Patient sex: M
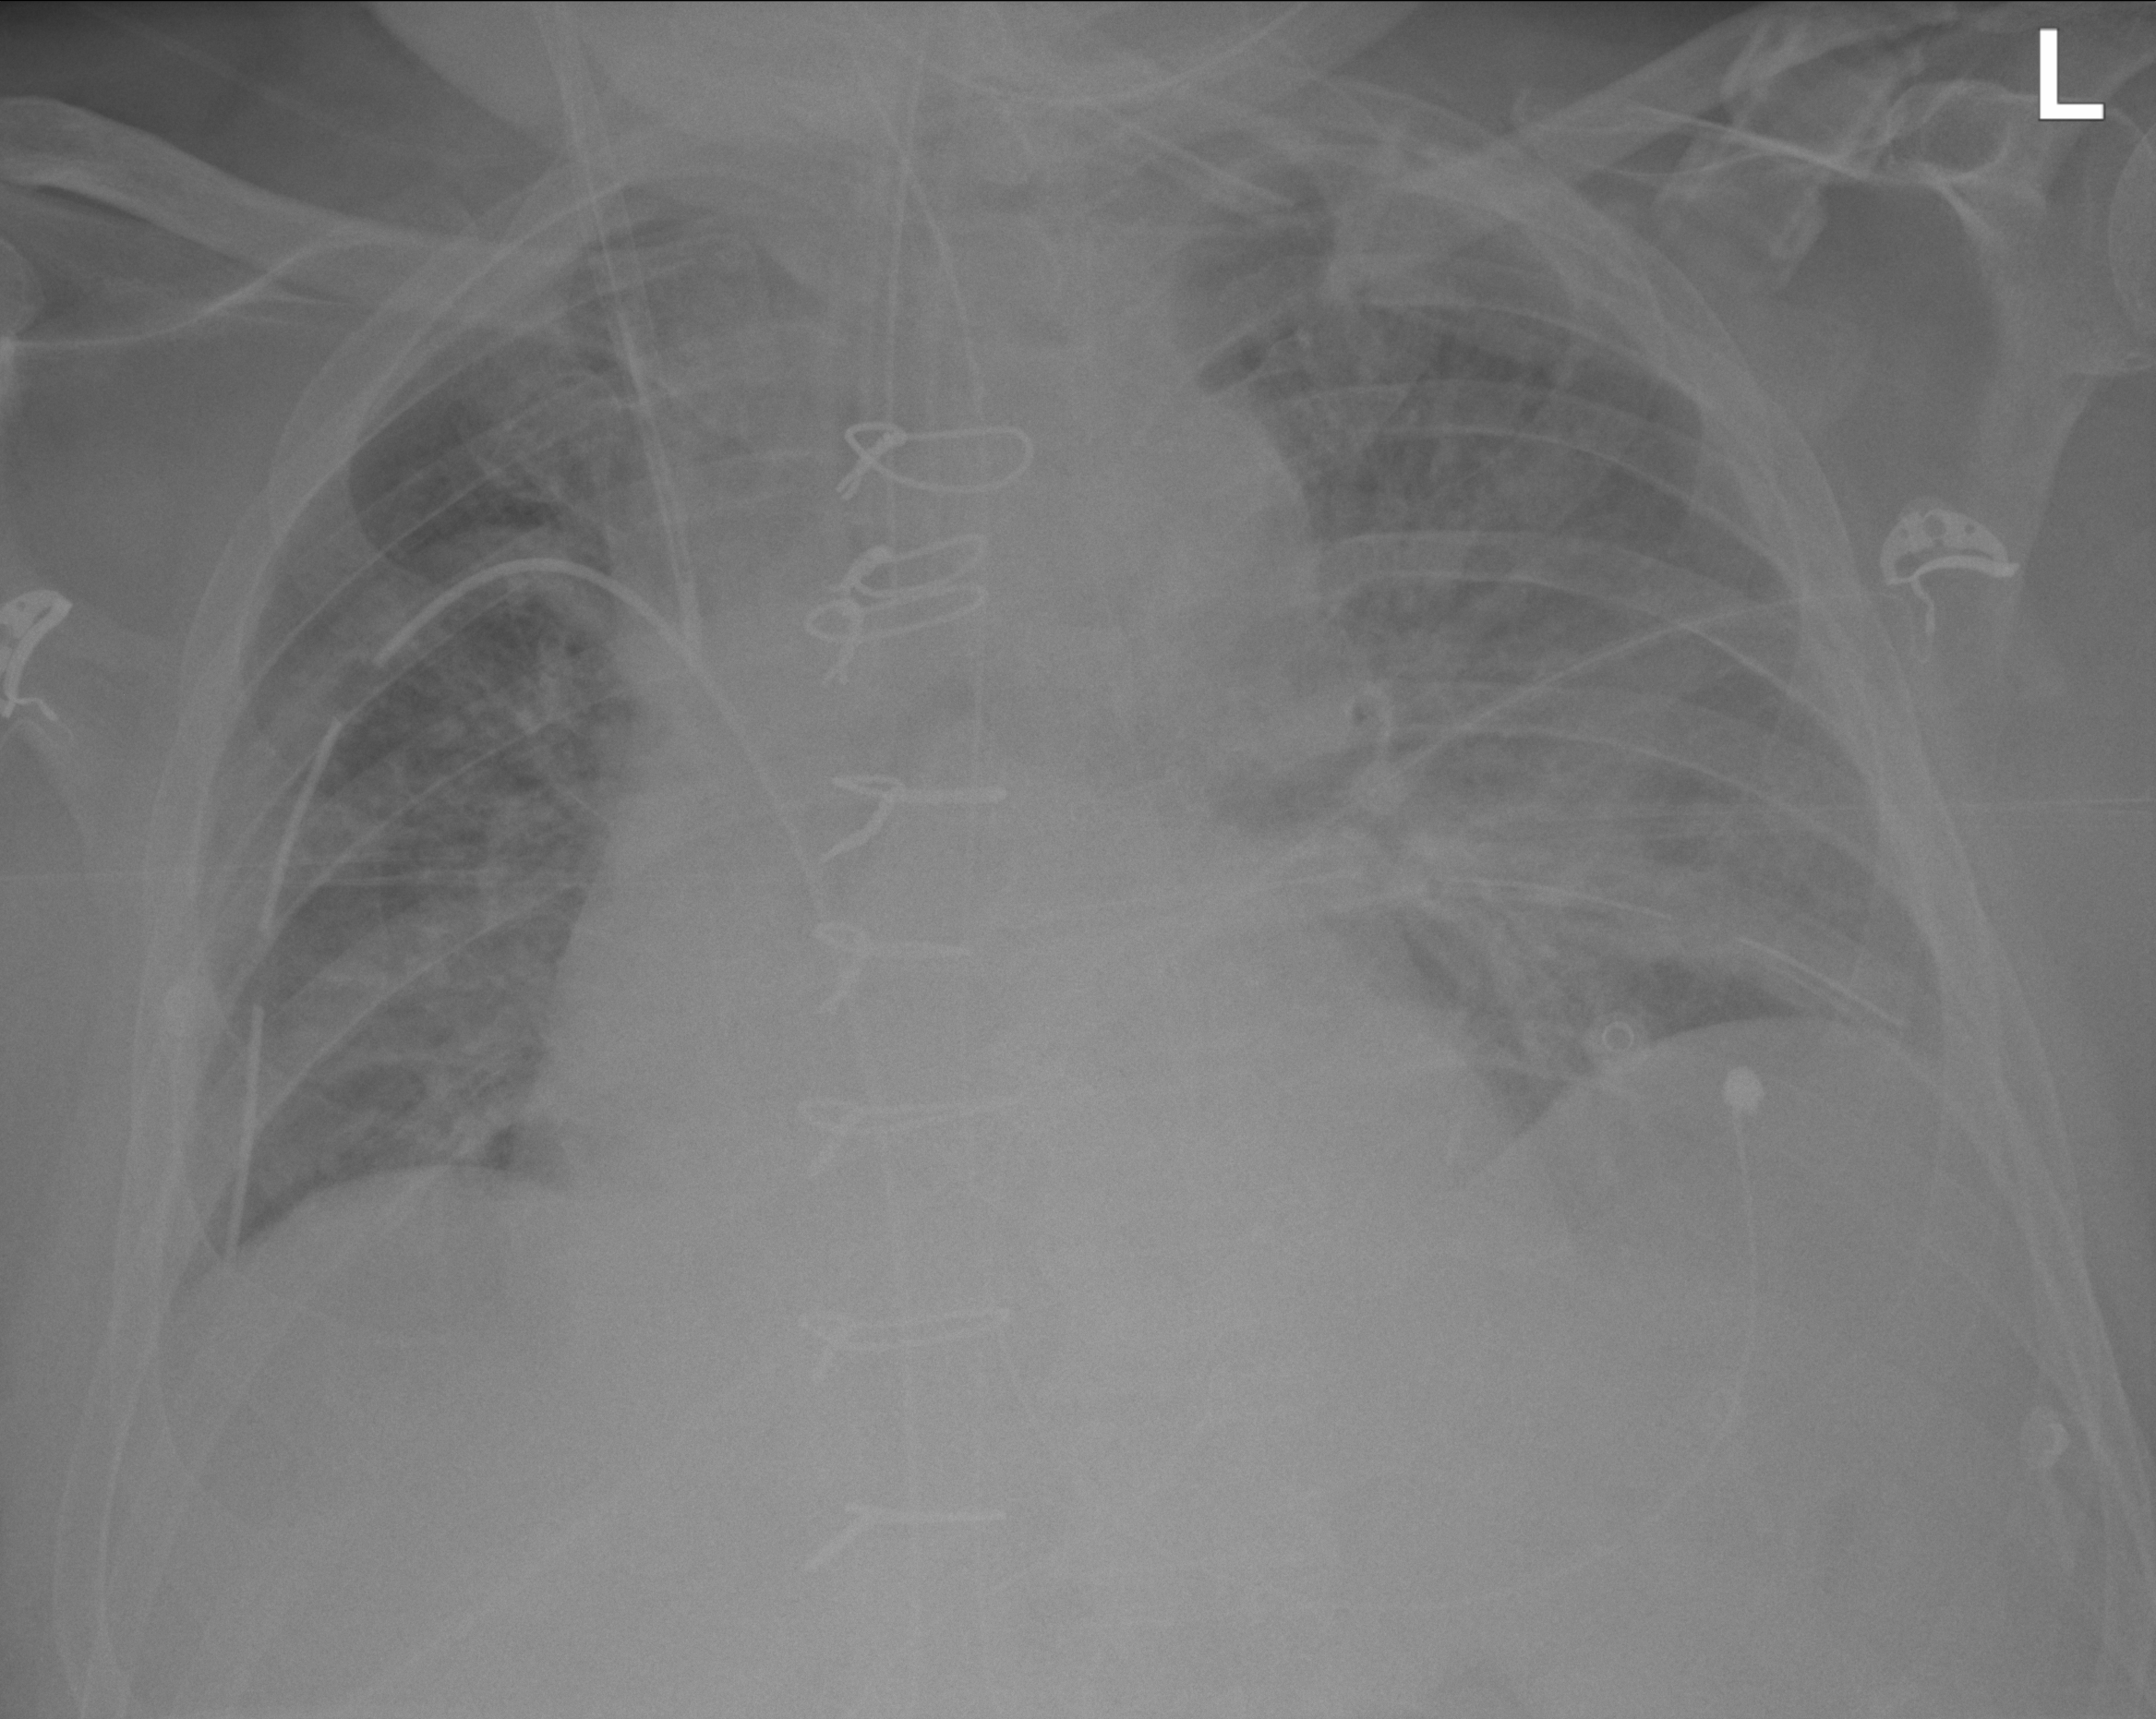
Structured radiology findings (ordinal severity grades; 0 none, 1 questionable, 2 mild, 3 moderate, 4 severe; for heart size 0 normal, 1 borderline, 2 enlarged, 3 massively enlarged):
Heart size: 3
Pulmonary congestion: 1
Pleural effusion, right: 0
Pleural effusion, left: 0
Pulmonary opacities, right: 0
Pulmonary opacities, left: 0
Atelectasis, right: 0
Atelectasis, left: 3